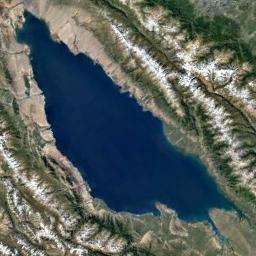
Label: lake